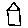
Label: house